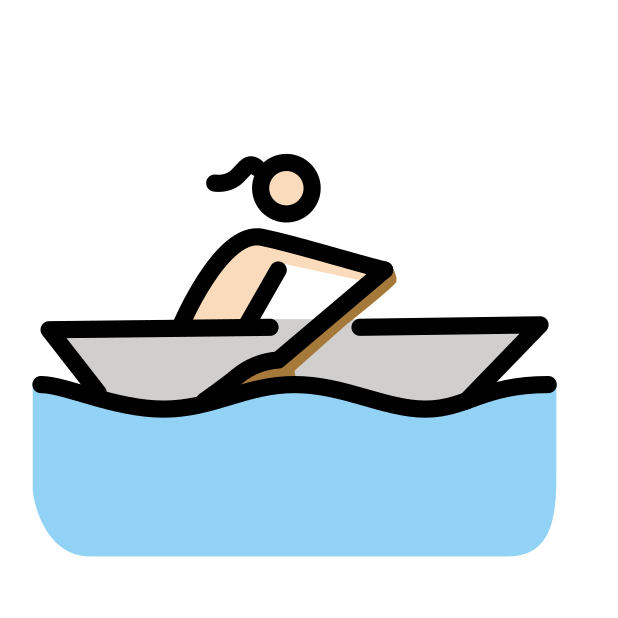
woman rowing boat: light skin tone